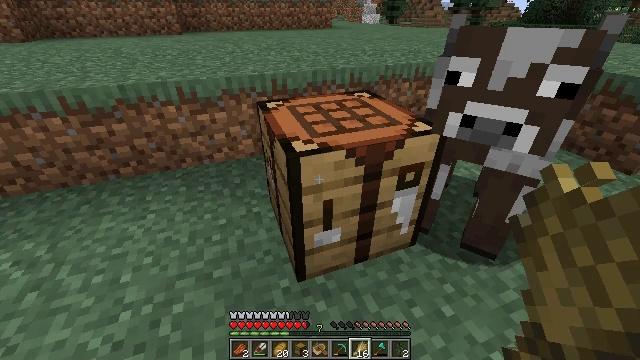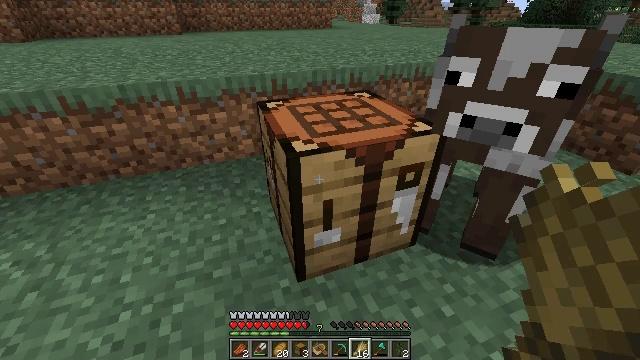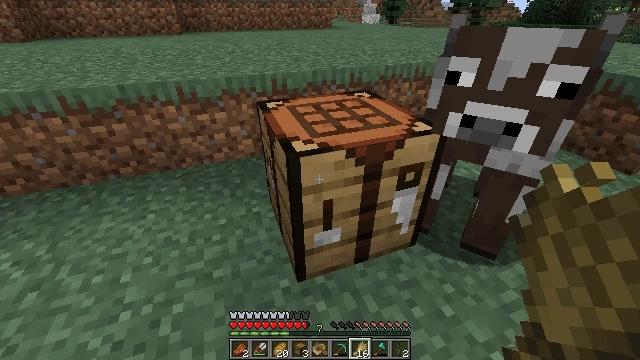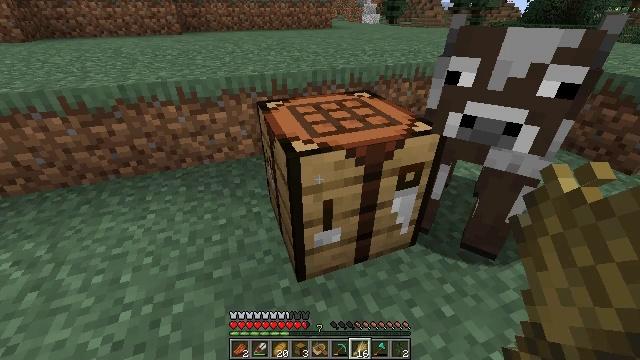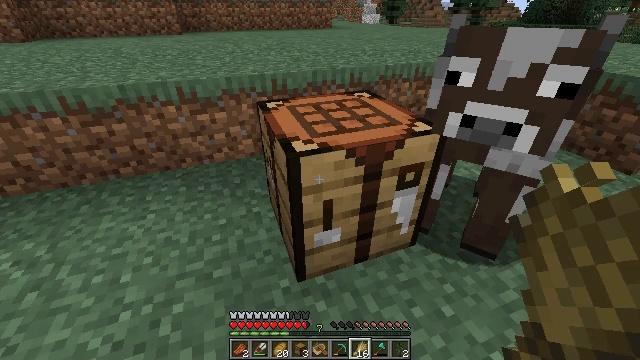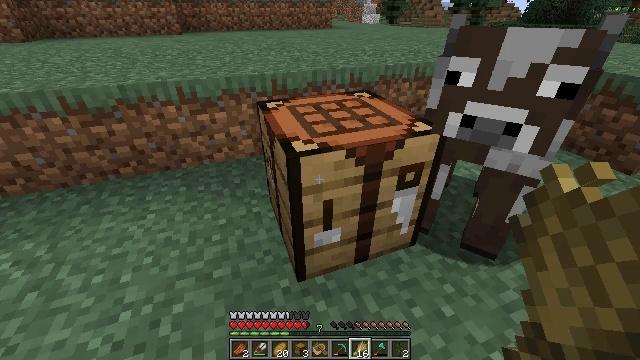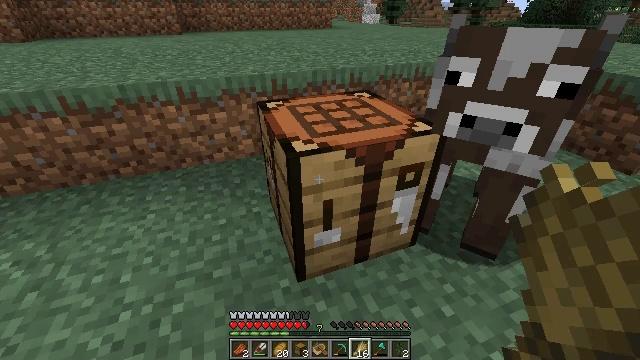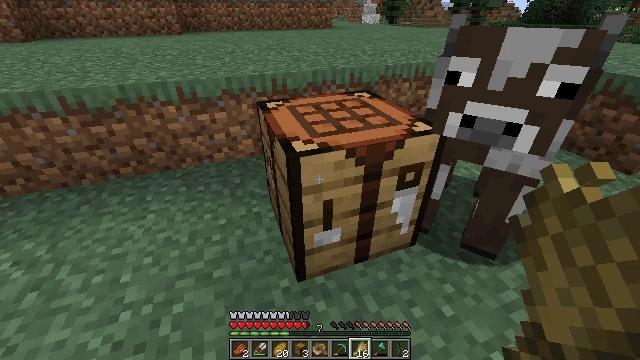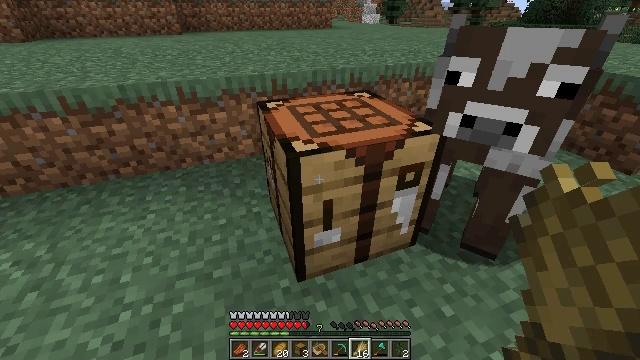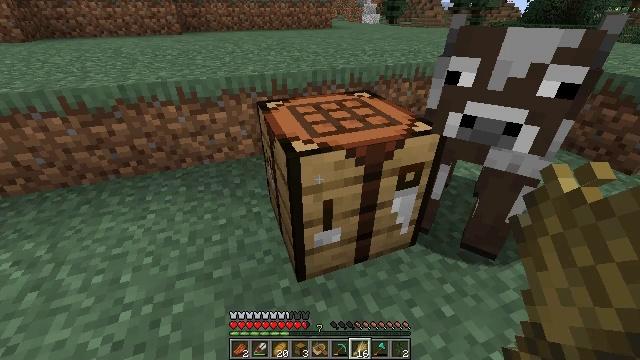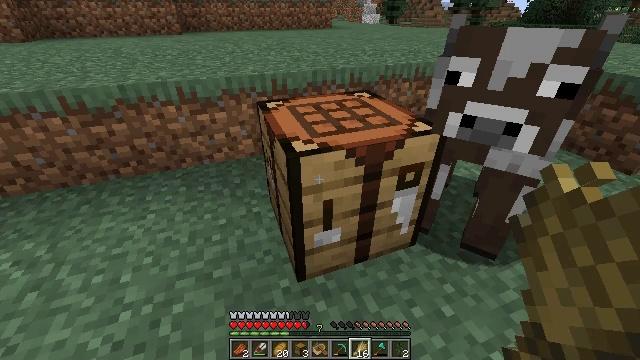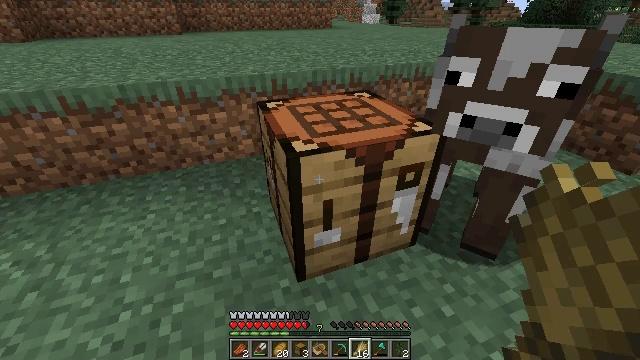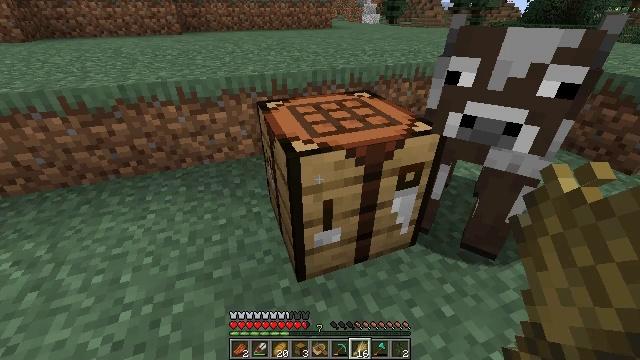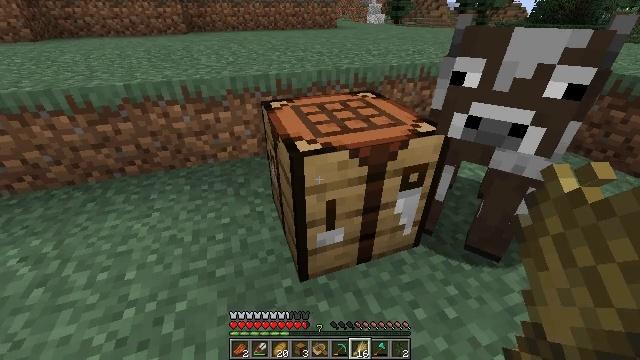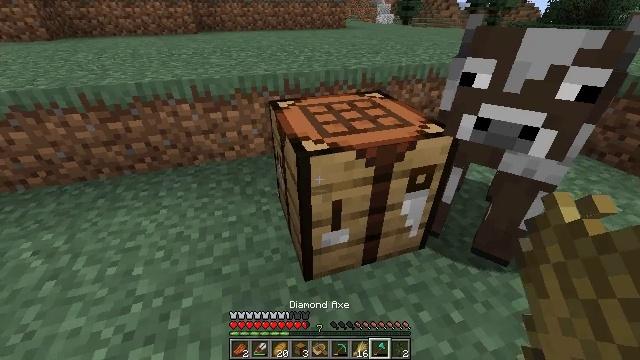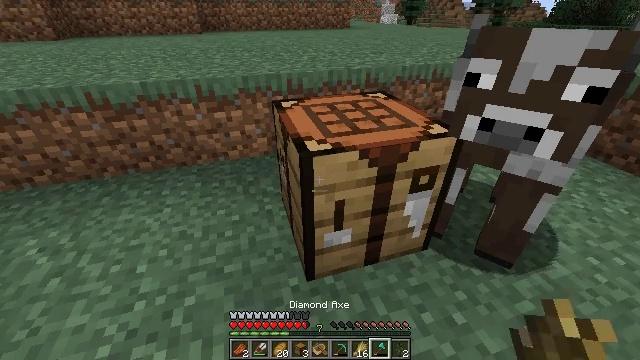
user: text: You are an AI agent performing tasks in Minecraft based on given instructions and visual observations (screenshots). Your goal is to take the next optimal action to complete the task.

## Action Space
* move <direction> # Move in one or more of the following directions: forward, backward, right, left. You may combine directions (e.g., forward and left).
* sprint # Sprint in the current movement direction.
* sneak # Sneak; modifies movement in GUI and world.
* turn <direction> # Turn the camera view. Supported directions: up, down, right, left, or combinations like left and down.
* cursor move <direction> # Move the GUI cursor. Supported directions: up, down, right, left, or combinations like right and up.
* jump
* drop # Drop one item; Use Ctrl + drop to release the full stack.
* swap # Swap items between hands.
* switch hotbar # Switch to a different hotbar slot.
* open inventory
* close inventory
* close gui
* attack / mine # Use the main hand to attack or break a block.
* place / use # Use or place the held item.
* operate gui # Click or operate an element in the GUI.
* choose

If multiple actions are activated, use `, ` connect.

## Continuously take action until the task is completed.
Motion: motion action
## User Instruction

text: Put back the crafting table.
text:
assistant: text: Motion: no_op
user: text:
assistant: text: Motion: no_op
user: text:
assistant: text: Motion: no_op
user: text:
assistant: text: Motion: no_op
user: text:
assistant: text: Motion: no_op
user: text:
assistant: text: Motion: no_op
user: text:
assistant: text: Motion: no_op
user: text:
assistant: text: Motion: no_op
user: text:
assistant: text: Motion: no_op
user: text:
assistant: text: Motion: no_op
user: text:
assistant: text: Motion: no_op
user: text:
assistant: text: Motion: no_op
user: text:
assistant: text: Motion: no_op
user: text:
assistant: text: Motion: turn left
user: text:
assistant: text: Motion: no_op
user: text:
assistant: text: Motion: no_op
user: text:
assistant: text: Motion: no_op
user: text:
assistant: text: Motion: no_op
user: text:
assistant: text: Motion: turn left and down
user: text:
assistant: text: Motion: turn left and down
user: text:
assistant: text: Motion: no_op
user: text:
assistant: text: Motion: attack / mine
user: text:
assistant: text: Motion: attack / mine
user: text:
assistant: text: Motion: attack / mine
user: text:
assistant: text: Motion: attack / mine
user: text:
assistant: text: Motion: attack / mine
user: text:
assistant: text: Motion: attack / mine
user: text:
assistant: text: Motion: attack / mine
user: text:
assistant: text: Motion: attack / mine
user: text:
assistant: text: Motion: attack / mine